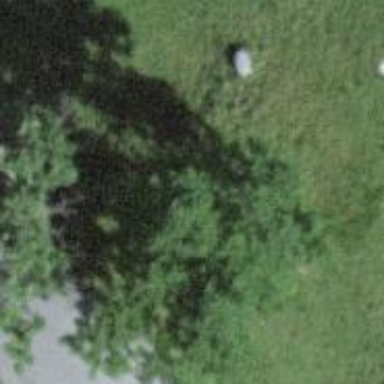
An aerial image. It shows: Evergreen tree with needle-leaved leaves.